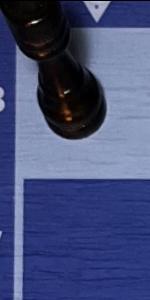
Label: Empty